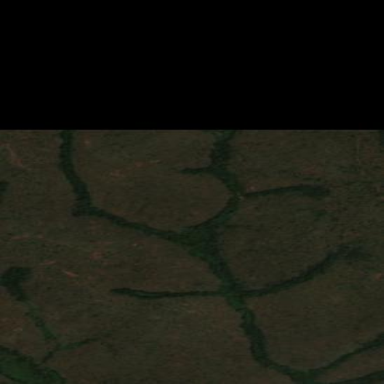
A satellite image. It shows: Forest area.